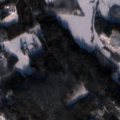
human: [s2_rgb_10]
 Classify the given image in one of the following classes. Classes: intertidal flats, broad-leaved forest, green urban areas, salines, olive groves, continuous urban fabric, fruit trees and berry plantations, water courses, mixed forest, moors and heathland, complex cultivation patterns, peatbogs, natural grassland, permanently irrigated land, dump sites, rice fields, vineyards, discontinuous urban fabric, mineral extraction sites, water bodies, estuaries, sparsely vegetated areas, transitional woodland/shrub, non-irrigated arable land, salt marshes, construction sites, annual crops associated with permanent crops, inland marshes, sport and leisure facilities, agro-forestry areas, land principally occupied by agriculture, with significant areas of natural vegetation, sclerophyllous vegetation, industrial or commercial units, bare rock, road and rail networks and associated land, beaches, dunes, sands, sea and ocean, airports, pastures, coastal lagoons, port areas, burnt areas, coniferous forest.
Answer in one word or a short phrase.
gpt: non-irrigated arable land, land principally occupied by agriculture, with significant areas of natural vegetation, coniferous forest